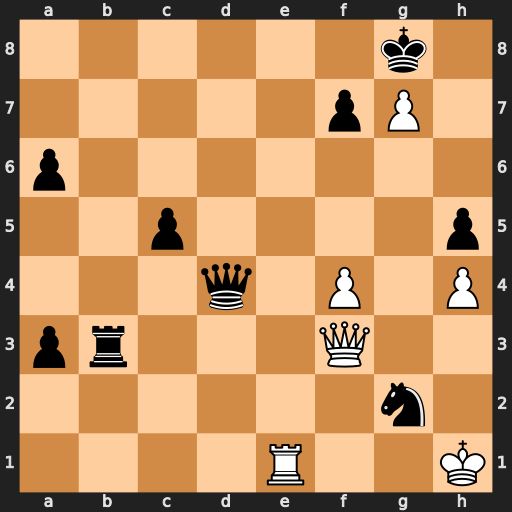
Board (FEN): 6k1/5pP1/p7/2p4p/3q1P1P/pr3Q2/6n1/4R2K
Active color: w
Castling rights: -
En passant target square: -
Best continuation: Re8+ Kxg7 Qxg2+ Kh7 Qg8+ Kh6 Qg5+